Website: lowes
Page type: review-order
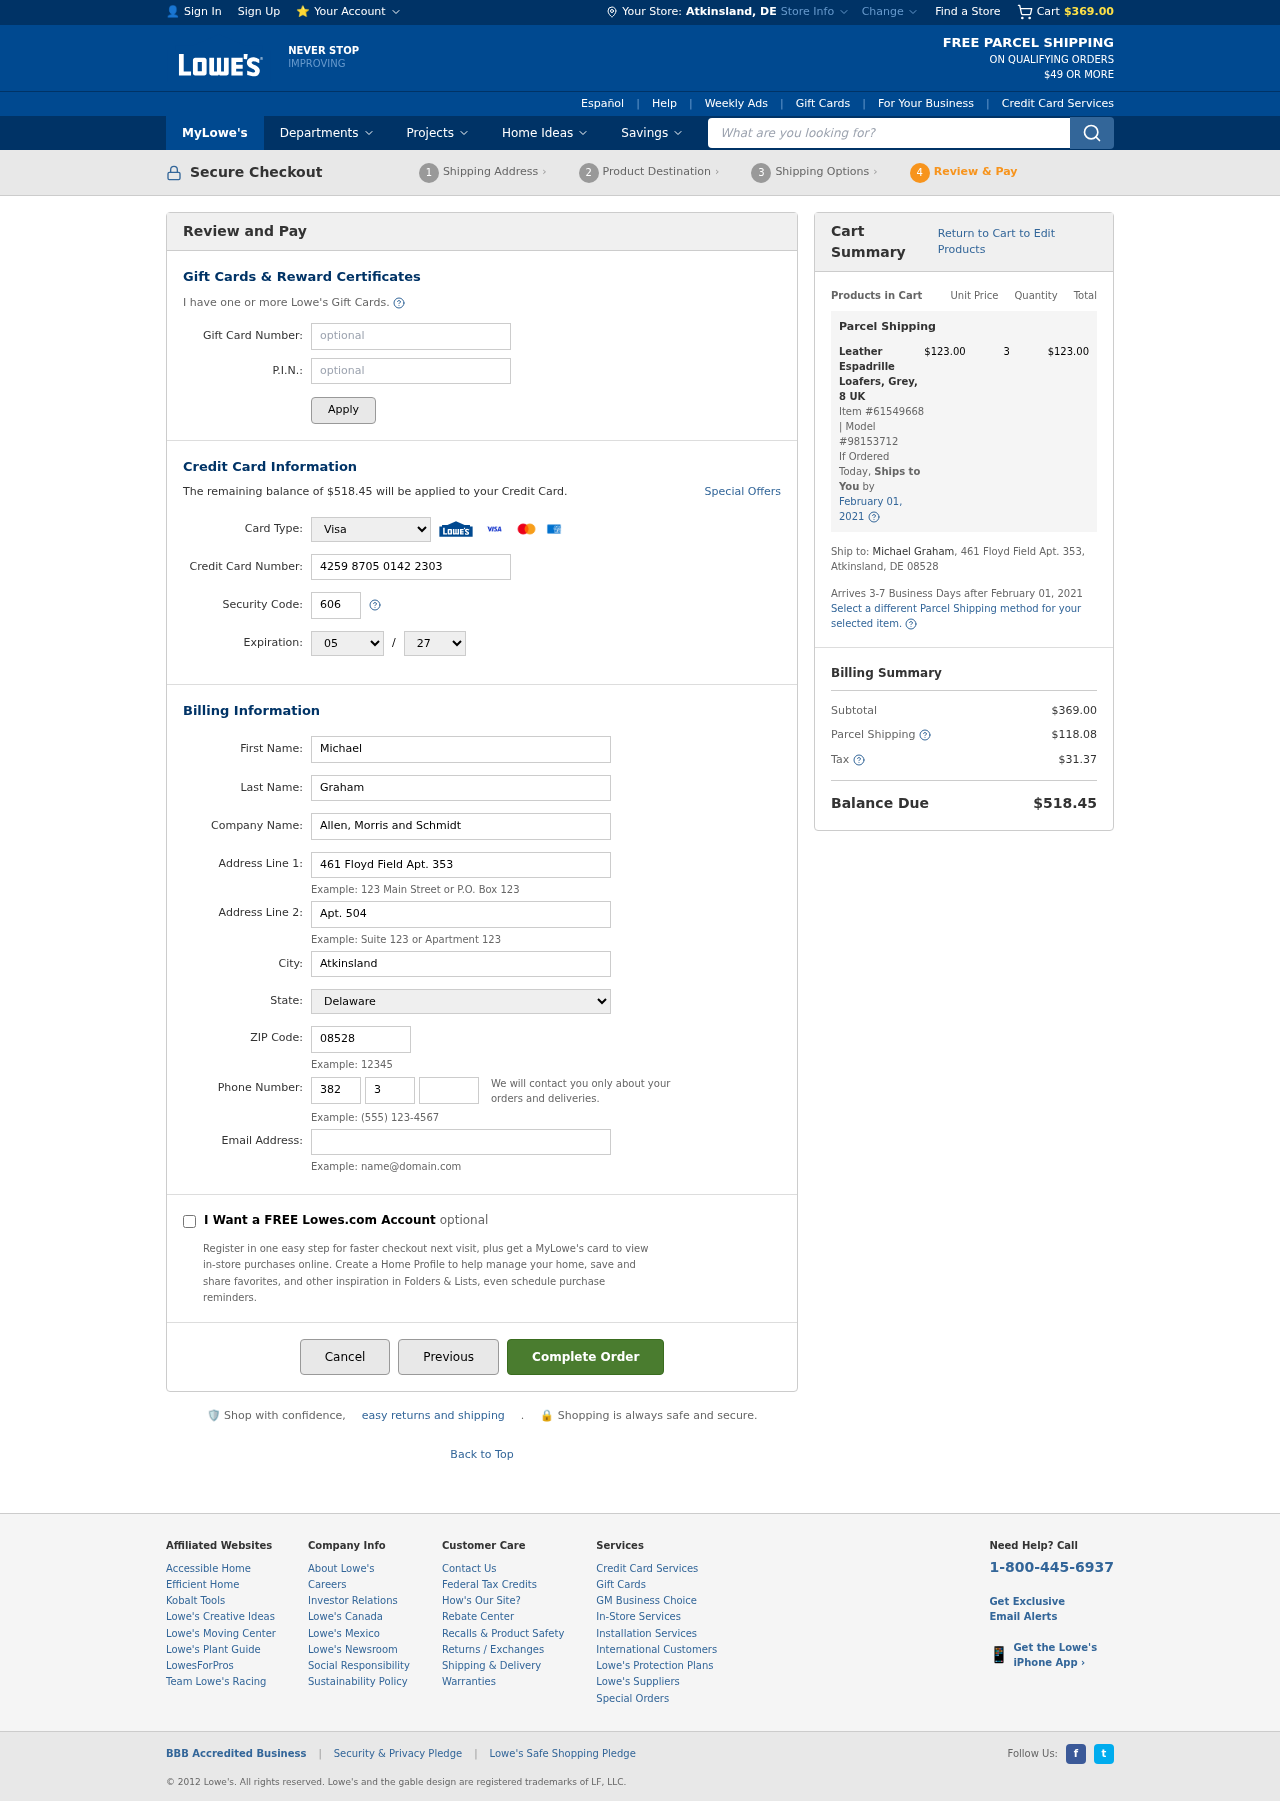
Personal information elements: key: PII_CARD_CVV
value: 606
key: PII_CARD_EXPIRY_MONTH
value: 05
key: PII_CARD_EXPIRY_YEAR
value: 27
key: PII_CARD_NUMBER
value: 4259 8705 0142 2303
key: PII_CARD_TYPE
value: Visa
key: PII_CITY
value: Atkinsland
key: PII_CITY_STATE
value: Atkinsland, DE
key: PII_COMPANY
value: Allen, Morris and Schmidt
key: PII_EMAIL
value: michael_graham@yahoo.com
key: PII_FIRSTNAME
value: Michael
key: PII_LASTNAME
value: Graham
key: PII_PHONE_AREA
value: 382
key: PII_PHONE_PREFIX
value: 314
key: PII_PHONE_SUFFIX
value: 0441
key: PII_POSTCODE
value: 08528
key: PII_STATE
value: Delaware
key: PII_STREET
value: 461 Floyd Field Apt. 353
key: PII_STREET2
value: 461 Floyd Field Apt. 353
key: PII_STREET2
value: Apt. 504
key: PII_FULLNAME2
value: Michael Graham
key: PII_CITY_STATE_ZIP2
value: Atkinsland, DE 08528
Product elements: key: PRODUCT1_NAME
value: Leather Espadrille Loafers, Grey, 8 UK
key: PRODUCT1_PRICE
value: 123
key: PRODUCT1_QUANTITY
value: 3
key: PRODUCT1_ITEM_NUMBER
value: Item #61549668
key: PRODUCT1_MODEL_NUMBER
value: Model #98153712
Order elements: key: ORDER_SUBTOTAL
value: $369.00
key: ORDER_BALANCE_DUE
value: $518.45
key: ORDER_SHIPPING_DATE
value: February 01, 2021
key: ORDER_ITEM_TOTAL
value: $123.00
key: ORDER_SHIPPING_DATE2
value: February 01, 2021
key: ORDER_SHIPPING_COST
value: $118.08
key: ORDER_TAX
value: $31.37
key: ORDER_TOTAL
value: $518.45
Search elements: key: HEADER_SEARCH
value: What are you looking for?